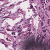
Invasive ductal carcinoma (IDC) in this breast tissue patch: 1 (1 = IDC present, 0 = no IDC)